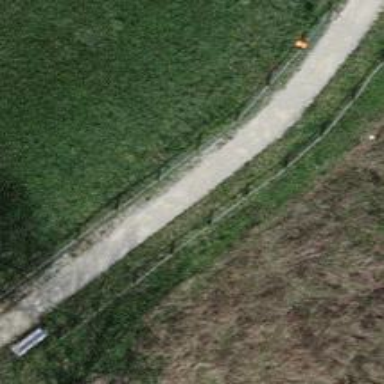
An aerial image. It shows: Footway with fine gravel surface.